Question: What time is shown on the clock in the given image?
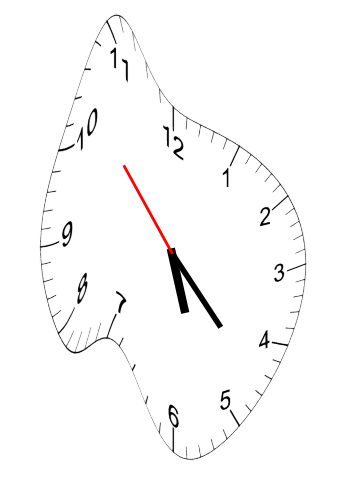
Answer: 05:22:53